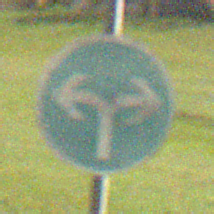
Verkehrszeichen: VorgeschriebeneFahrtrichtungRechtsOderLinks
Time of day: Night
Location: Outdoor (Nature)
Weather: Clear
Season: NotSpecified
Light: Natural